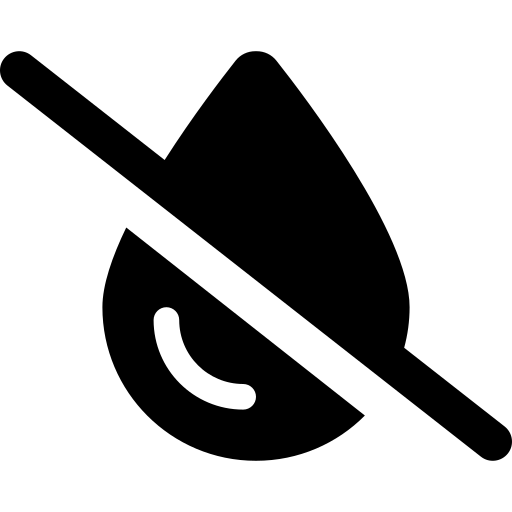
Tags: icon, FontAwesome, fa-icon, solid, droplet, slash